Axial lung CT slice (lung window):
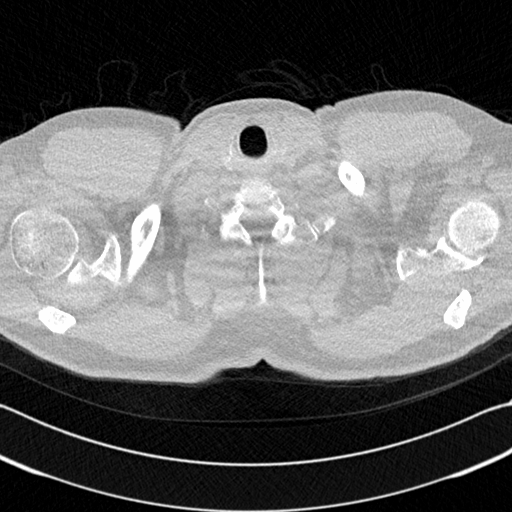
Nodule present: no